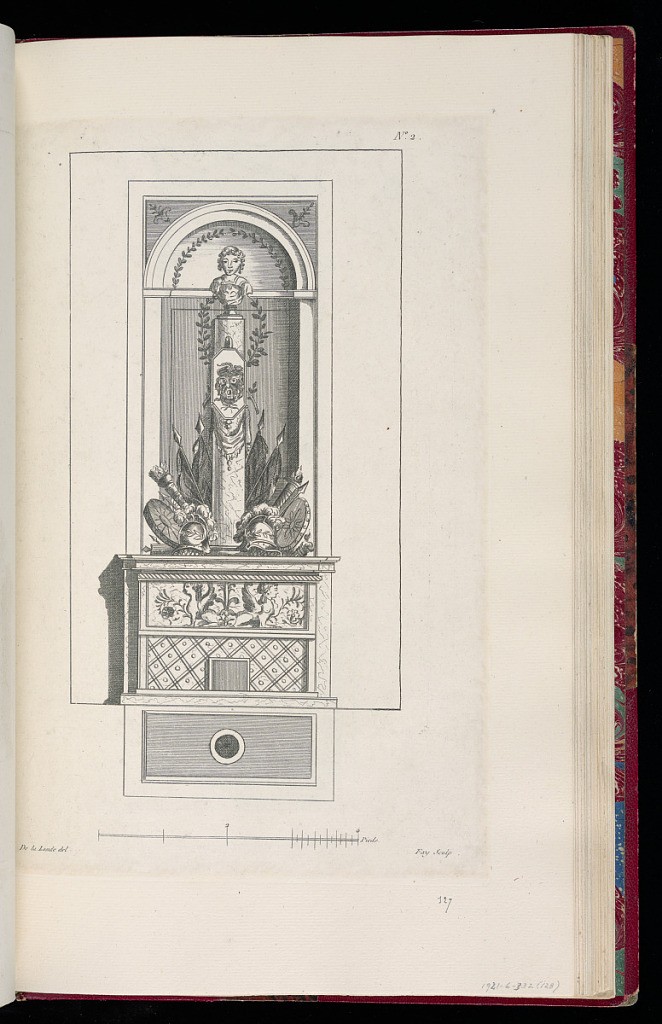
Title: Design for a Stove
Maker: Richard de Lalonde, French, active 1780–96
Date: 1780-1789
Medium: Etching on off-white laid paper
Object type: Print
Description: Design for a stove set within a niche. The chimney of the stove is in the form of a marble column with a bust on top,  branches, mascaron, and trophy with military attributes including flag, quiver, shield, arrows, and helmets. The lower part of the stove is decorated with sphyxes amidst grotesque ornamentation, ribbon twist lozenge pattern. The plate is signed and numbered.